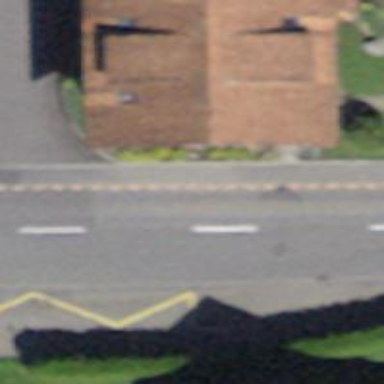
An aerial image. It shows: Bus stop with designated public transport stop position.